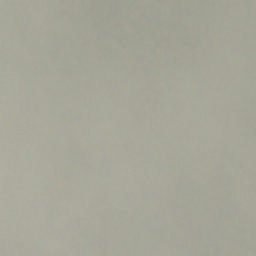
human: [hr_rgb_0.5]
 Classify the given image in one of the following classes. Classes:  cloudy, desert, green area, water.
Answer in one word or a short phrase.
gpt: cloudy